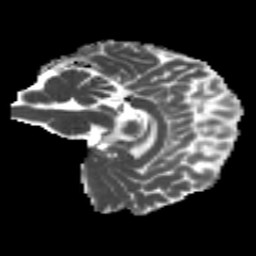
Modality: MD
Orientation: sagittal
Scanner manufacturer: siemens
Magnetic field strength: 3 T
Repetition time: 4.16 s
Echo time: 0.0806 s